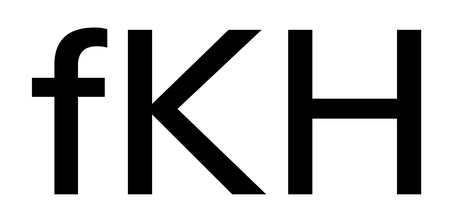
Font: InstrumentSans_Medium